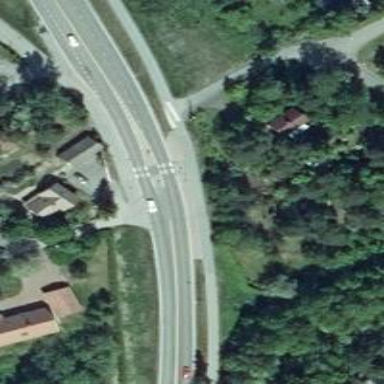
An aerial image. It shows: Marked road crossing with pedestrian island.